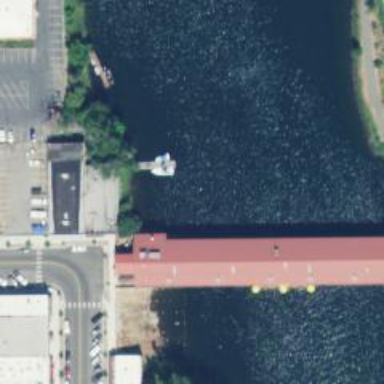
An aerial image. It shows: Man-made pier.